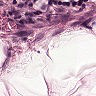
Metastatic tissue present: yes